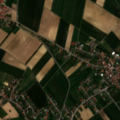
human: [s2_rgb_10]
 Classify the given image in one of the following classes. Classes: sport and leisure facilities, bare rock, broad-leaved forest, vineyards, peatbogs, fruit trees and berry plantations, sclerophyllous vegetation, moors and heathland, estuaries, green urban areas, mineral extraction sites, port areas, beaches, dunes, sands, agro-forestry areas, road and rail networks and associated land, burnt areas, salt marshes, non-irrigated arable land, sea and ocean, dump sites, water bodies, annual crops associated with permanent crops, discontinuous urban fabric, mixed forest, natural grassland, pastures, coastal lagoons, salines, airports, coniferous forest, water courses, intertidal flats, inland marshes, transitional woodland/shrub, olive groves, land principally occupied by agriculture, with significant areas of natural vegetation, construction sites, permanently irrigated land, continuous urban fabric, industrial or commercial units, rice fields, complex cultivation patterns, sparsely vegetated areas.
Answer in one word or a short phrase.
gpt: discontinuous urban fabric, non-irrigated arable land, land principally occupied by agriculture, with significant areas of natural vegetation